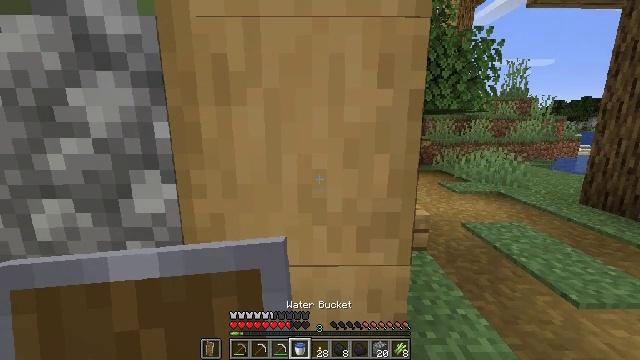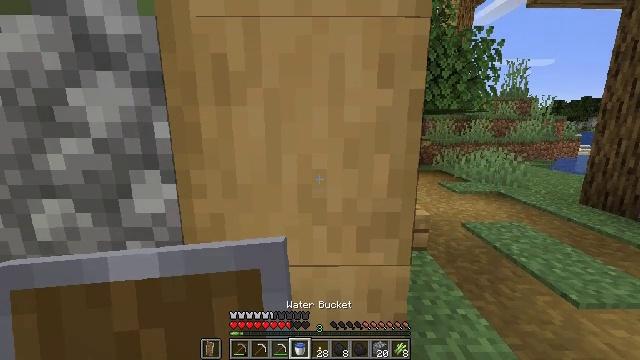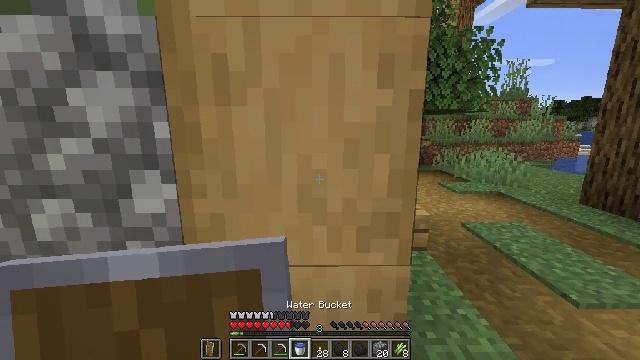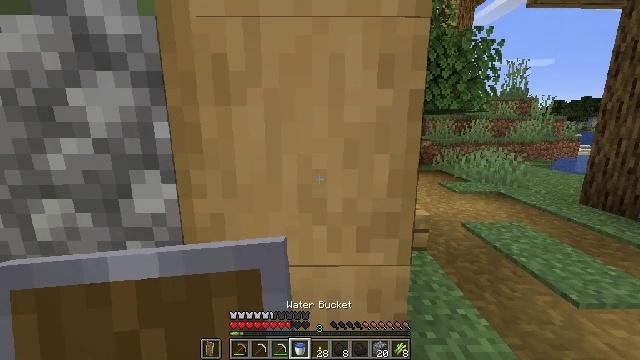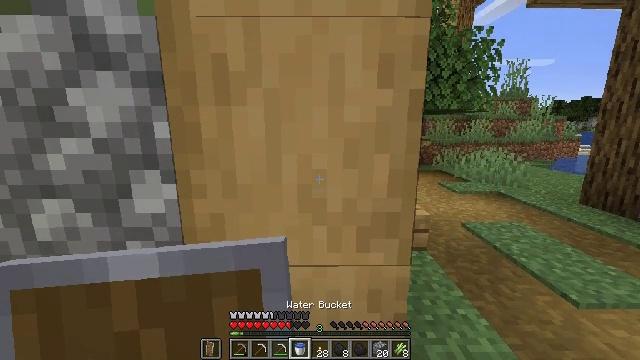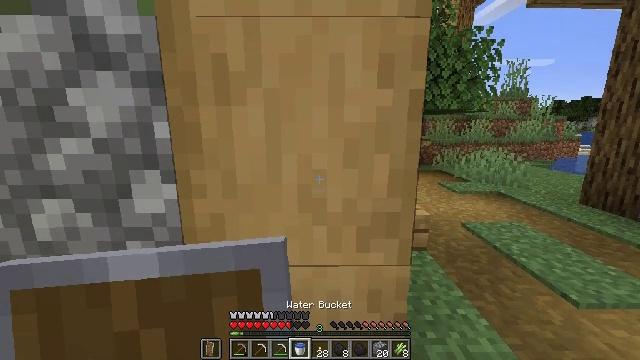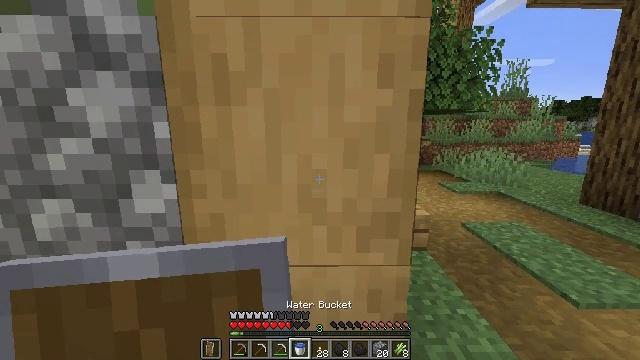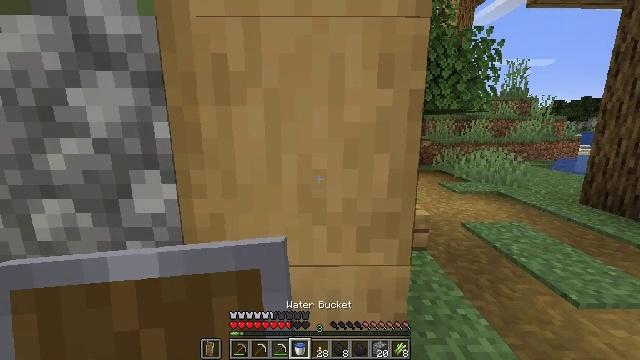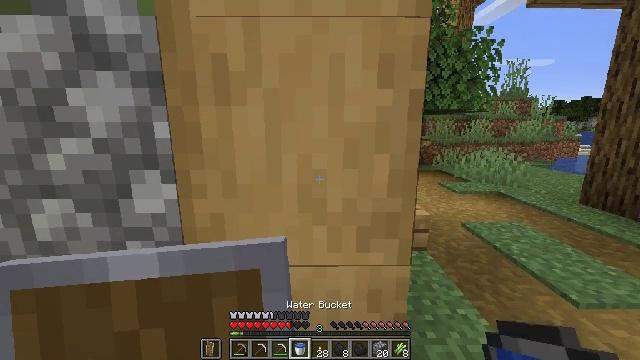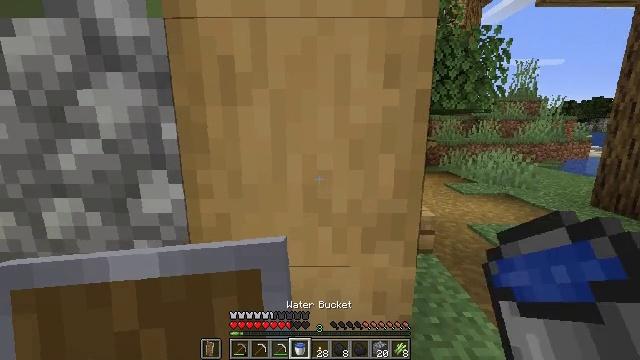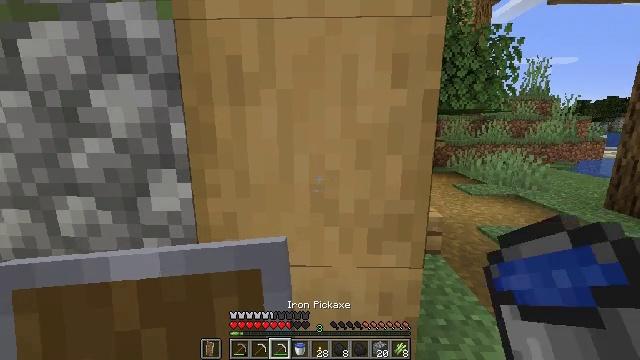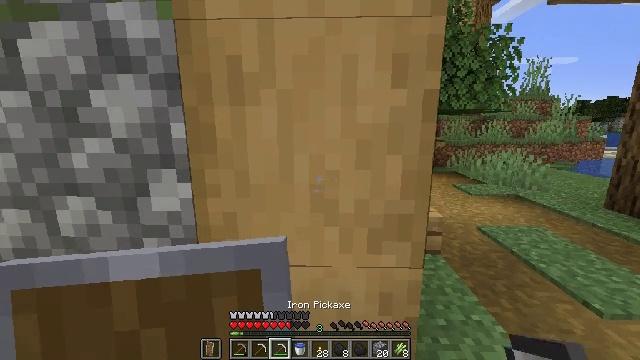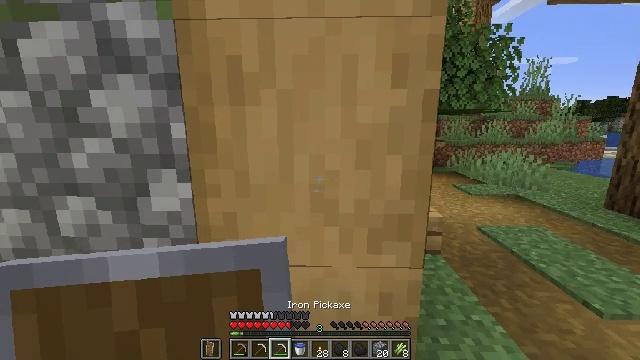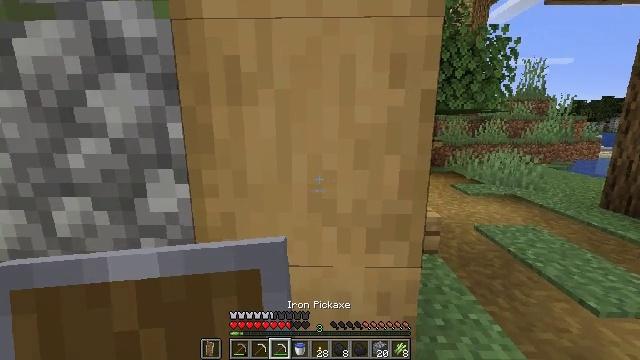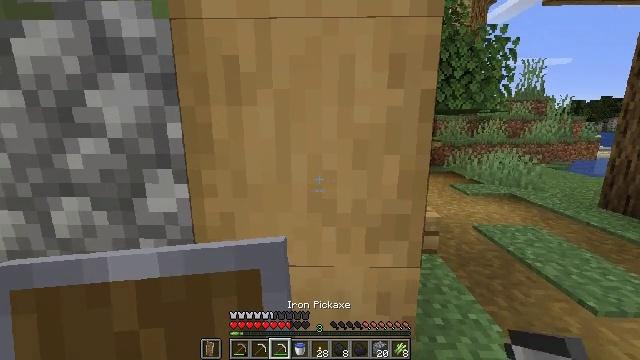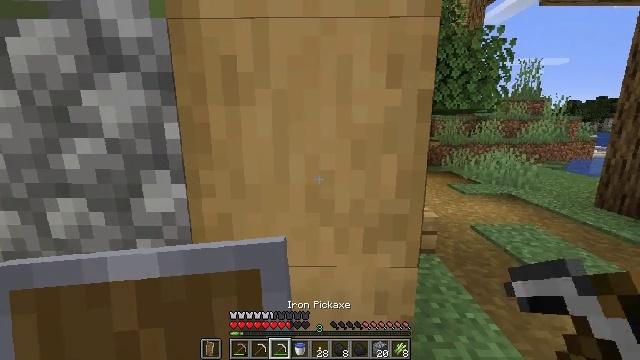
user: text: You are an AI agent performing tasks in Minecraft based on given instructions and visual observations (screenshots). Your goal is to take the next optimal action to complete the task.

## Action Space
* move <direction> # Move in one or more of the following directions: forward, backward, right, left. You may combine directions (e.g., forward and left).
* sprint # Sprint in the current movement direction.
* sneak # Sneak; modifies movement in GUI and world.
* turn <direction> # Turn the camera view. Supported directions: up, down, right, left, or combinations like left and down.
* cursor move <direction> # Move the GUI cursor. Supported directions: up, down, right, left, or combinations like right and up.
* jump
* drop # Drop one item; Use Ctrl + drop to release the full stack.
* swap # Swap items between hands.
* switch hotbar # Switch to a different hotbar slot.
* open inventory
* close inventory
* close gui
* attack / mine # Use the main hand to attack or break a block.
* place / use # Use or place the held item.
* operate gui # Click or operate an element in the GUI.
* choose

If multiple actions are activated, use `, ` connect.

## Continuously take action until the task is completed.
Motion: motion action
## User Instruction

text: Chop down the stripped oak log.
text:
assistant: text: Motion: no_op
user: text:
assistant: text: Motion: no_op
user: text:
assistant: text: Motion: no_op
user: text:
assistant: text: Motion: no_op
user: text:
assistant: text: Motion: no_op
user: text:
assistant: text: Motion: no_op
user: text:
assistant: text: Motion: no_op
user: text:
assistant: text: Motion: no_op
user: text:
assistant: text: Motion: turn left
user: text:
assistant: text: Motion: turn left
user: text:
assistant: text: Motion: no_op
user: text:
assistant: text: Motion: no_op
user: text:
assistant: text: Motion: no_op
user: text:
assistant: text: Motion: no_op
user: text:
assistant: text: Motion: no_op
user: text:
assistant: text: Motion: no_op
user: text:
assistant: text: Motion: attack / mine
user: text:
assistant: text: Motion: attack / mine
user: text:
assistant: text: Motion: attack / mine
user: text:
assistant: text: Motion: attack / mine
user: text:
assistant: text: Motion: attack / mine
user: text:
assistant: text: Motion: attack / mine
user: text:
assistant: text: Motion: attack / mine
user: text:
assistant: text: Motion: attack / mine
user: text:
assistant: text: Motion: attack / mine
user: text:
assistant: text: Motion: attack / mine
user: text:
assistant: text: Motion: attack / mine
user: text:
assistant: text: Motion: attack / mine
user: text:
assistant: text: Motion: attack / mine
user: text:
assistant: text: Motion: attack / mine